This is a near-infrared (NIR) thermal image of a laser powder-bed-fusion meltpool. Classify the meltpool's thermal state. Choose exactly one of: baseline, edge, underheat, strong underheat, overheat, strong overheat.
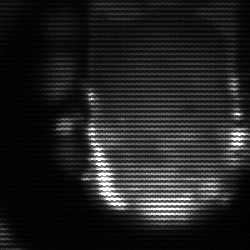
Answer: baseline